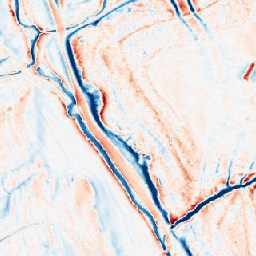
Category: classical
Decomposition family: gaussian_anisotropic
Decomposition parameters: sigma_x: 5
sigma_y: 2
Upsampling method: nearest
Upsampling parameters: scale: 8
Upsampling scale: 8